Chest X-ray. View position: AP
Patient age: 25
Patient sex: F
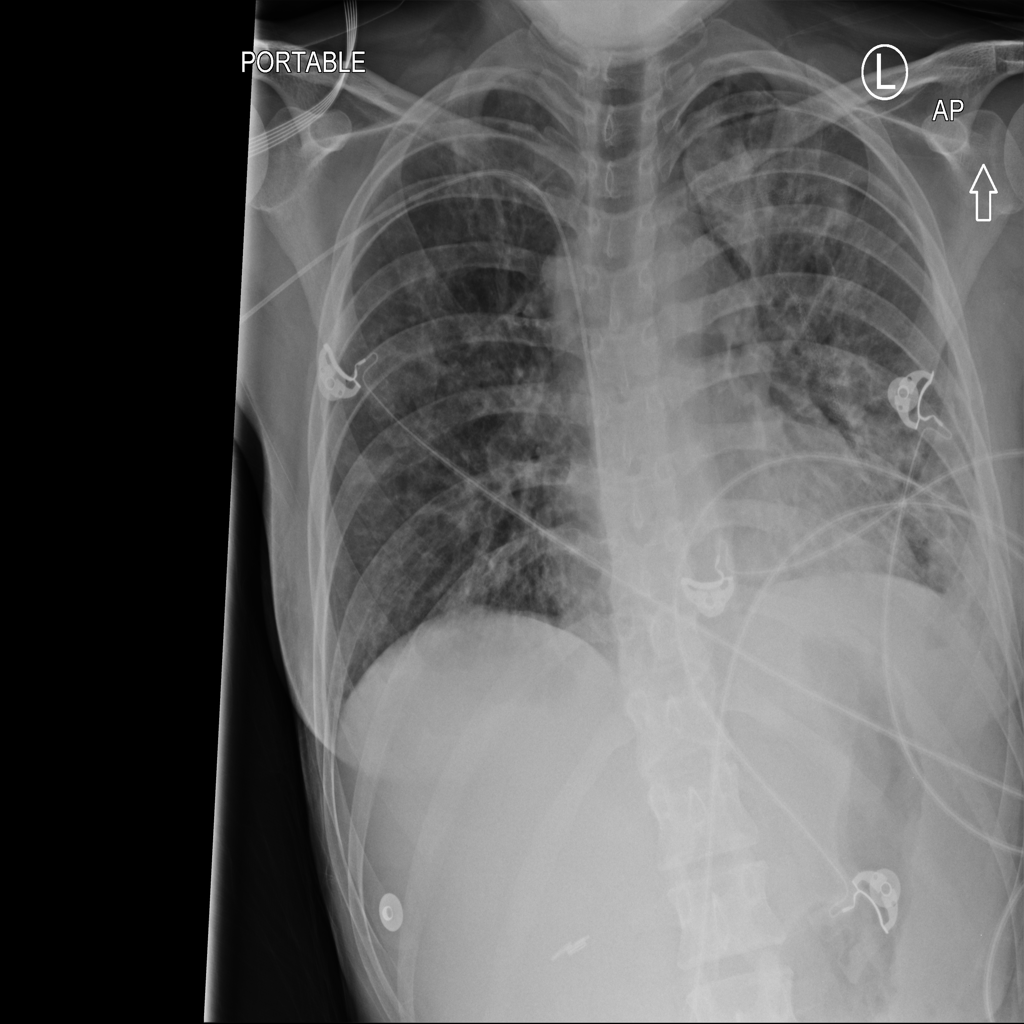
Finding: Pneumothorax